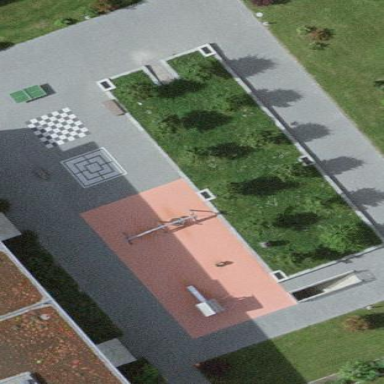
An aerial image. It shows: Playground area for leisure activities on the land.